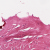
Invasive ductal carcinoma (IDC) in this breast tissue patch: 0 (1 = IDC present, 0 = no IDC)